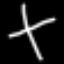
Label: airplane